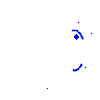
Particle: electron